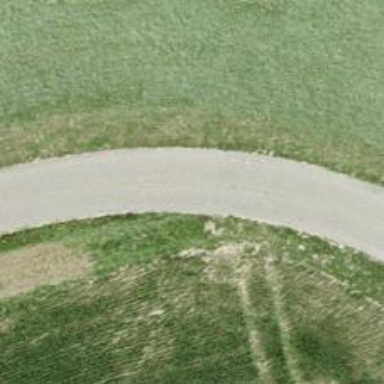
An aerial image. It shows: Unclassified road with paved surface.